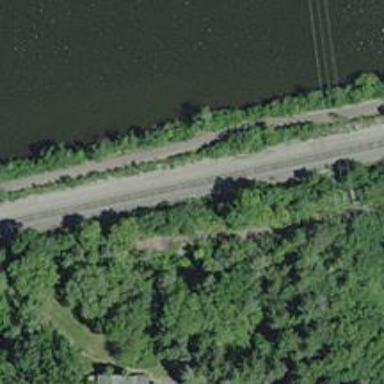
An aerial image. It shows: Railway track.